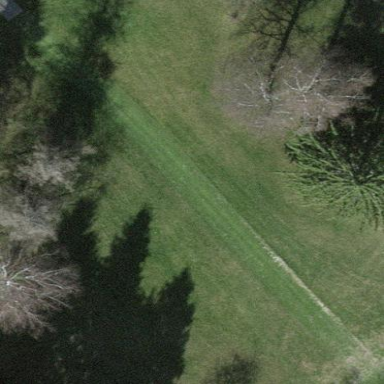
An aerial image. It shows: Area with grass used as rough in golf course.